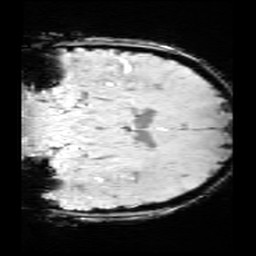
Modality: SWI
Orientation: coronal
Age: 10
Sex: female
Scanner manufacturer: siemens
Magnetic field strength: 3 T
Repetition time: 0.027 s
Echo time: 0.02 s